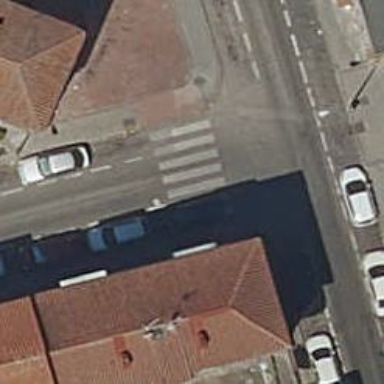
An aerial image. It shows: Uncontrolled footway crossing with markings.